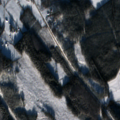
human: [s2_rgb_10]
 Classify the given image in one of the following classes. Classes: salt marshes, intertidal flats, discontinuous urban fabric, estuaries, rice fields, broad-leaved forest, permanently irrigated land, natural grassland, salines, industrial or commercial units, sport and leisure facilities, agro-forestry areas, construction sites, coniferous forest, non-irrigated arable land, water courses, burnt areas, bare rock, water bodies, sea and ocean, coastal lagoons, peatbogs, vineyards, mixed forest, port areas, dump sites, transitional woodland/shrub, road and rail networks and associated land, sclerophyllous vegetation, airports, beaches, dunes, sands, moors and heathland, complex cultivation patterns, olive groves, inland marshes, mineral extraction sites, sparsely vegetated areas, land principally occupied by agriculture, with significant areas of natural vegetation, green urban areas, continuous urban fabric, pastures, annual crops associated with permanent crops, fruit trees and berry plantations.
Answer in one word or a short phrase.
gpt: non-irrigated arable land, broad-leaved forest, coniferous forest, mixed forest, transitional woodland/shrub